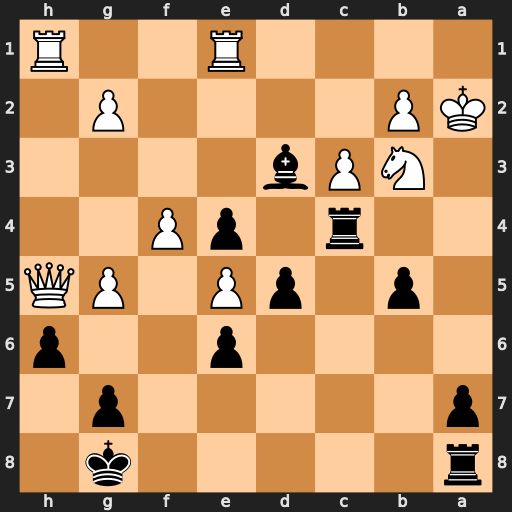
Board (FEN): r5k1/p5p1/4p2p/1p1pP1PQ/2r1pP2/1NPb4/KP4P1/4R2R
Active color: b
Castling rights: -
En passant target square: -
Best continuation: Ra4#